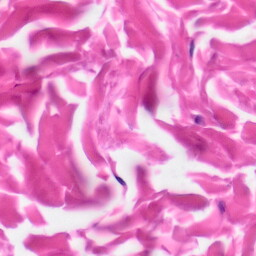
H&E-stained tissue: Skin